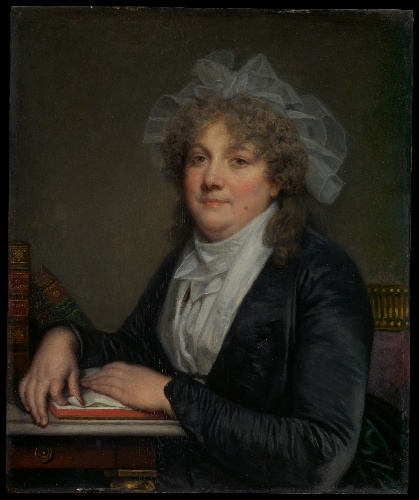
Title: Madame Jean-Baptiste Nicolet (Anne Antoinette Desmoulins, 1743–1817)
Artist: Jean-Baptiste Greuze
Artist bio: French, Tournus 1725–1805 Paris
Date: late 1780s
Object type: Painting
Classification: Paintings
Medium: Oil on wood
Dimensions: 25 1/4 x 21 in. (64.1 x 53.3 cm)
Department: European Paintings
Credit line: Gift of Colonel and Mrs. Jacques Balsan, 1955
Accession year: 1955
Repository: Metropolitan Museum of Art, New York, NY
Tags: Portraits|Women